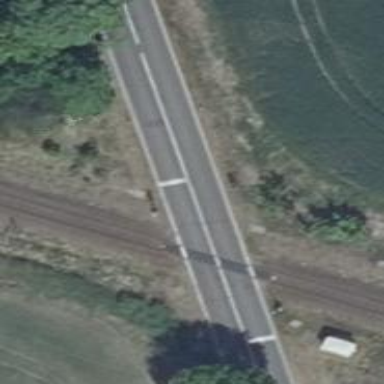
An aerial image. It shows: Level crossing along the railway.